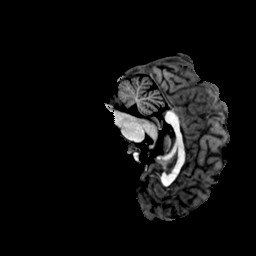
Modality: T1w
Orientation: sagittal
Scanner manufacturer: ge
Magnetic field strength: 3 T
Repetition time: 0.00766 s
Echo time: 0.003476 s